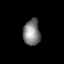
Tissue: lung
Cell type: Myeloid cells
Senescence score: 0.2232
Nuclear area (px): 434
Mean DAPI intensity: 127.806